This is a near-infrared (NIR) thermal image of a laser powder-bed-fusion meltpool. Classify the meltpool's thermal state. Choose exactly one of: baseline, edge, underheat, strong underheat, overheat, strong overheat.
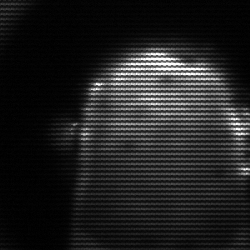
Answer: strong underheat